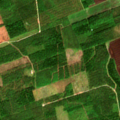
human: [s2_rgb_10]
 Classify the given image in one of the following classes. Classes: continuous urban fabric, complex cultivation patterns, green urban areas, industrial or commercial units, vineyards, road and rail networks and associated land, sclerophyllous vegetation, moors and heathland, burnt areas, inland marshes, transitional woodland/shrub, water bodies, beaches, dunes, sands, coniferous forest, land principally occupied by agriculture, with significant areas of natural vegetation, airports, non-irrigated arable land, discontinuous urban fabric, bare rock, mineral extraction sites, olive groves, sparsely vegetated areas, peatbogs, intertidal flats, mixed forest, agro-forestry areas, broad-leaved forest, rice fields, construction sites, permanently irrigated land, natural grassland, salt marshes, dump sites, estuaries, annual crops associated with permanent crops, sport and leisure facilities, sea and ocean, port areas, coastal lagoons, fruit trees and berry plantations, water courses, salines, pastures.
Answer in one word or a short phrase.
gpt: non-irrigated arable land, coniferous forest, mixed forest, transitional woodland/shrub, peatbogs